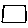
Label: square